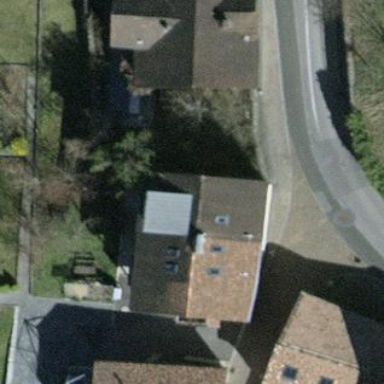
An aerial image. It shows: Lovely yellow house with gabled red roof.